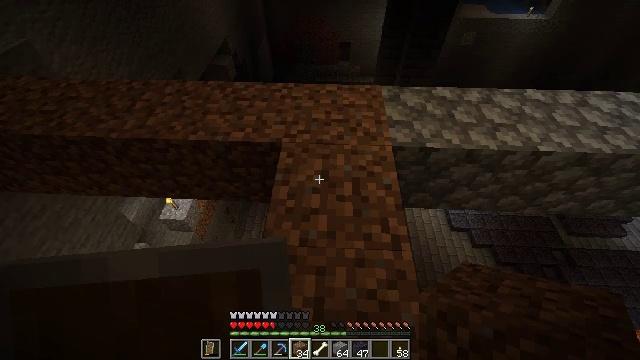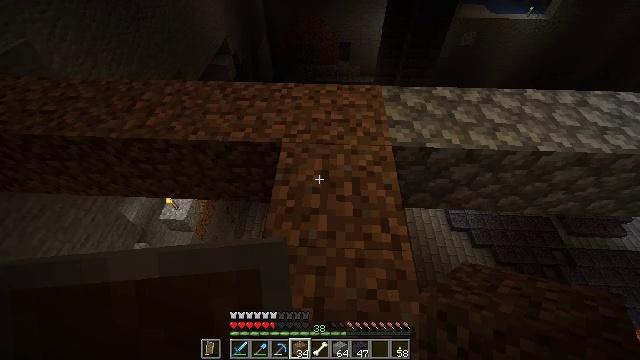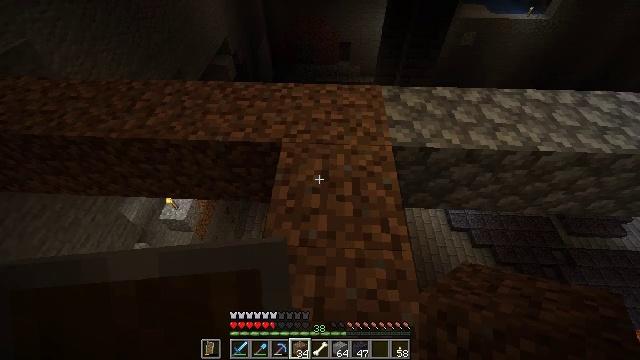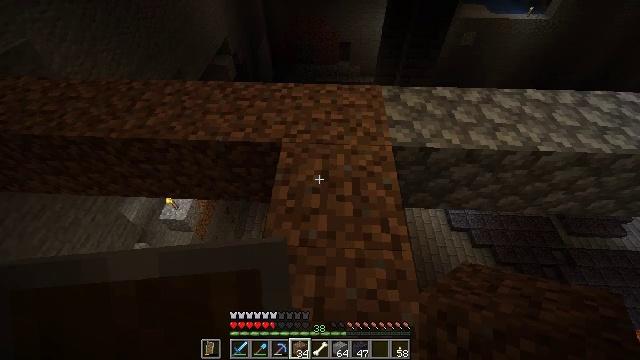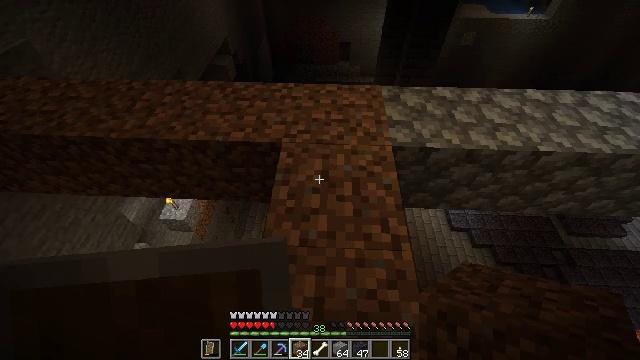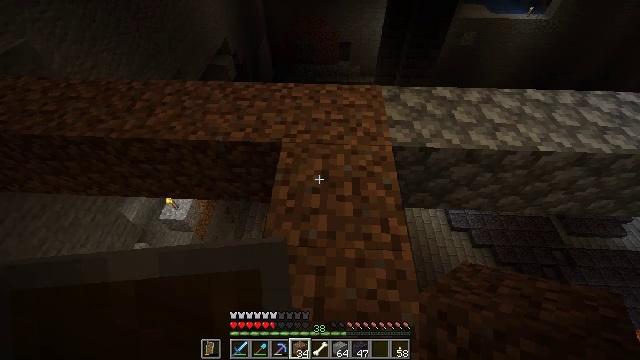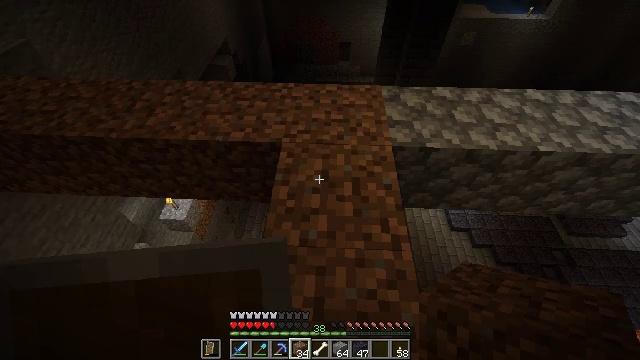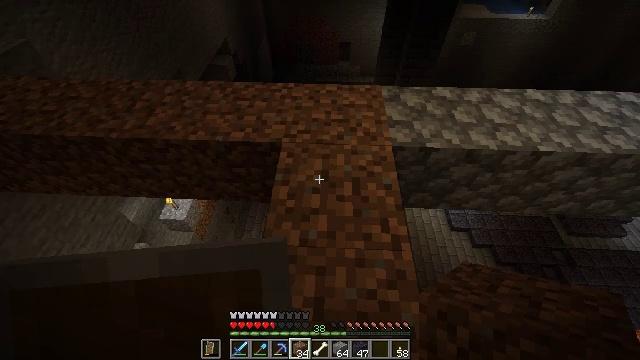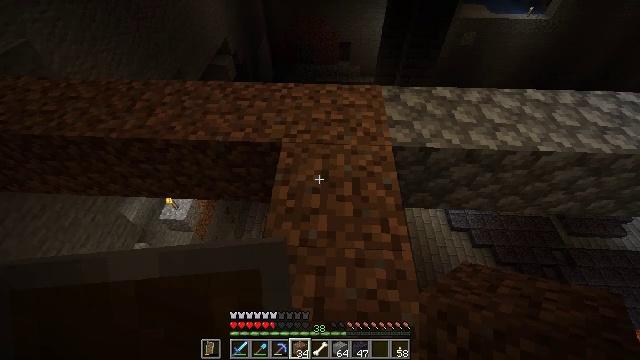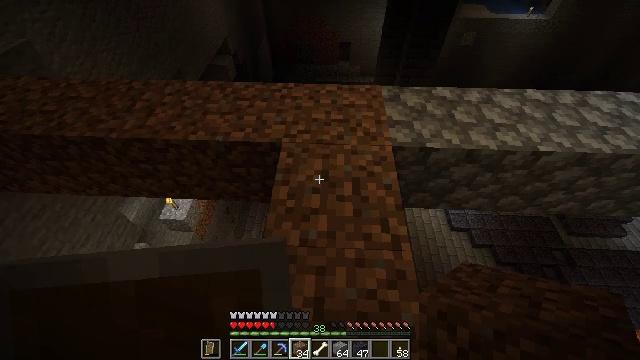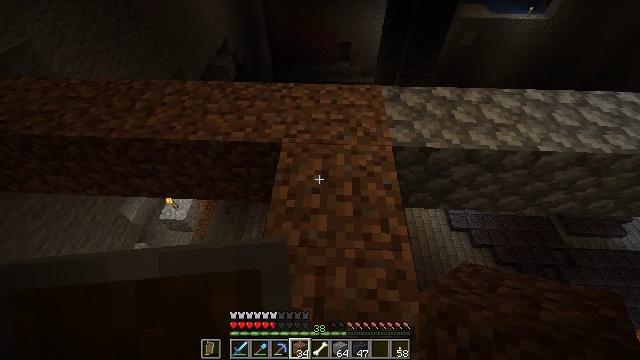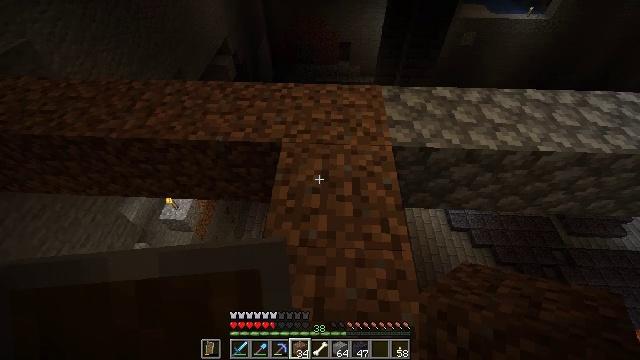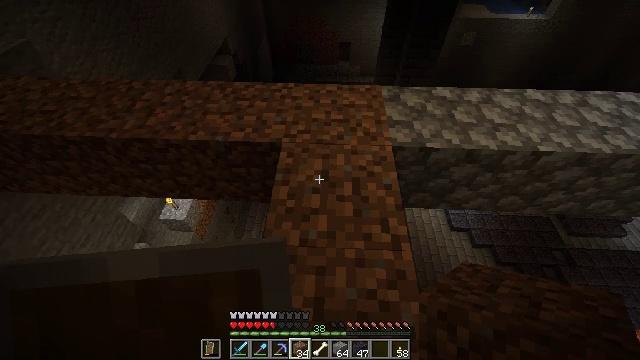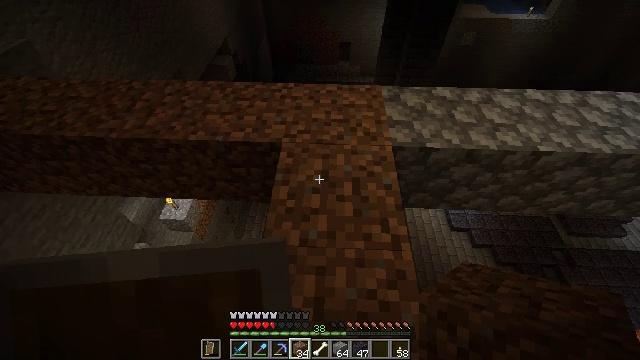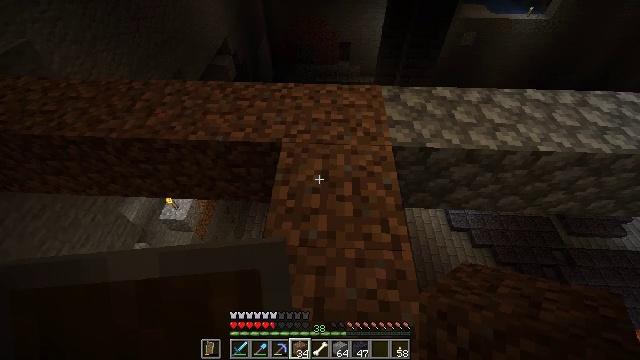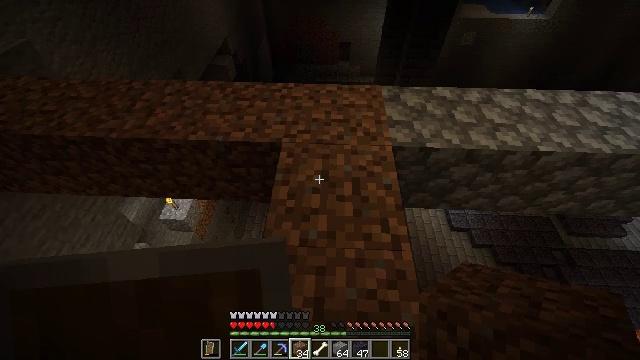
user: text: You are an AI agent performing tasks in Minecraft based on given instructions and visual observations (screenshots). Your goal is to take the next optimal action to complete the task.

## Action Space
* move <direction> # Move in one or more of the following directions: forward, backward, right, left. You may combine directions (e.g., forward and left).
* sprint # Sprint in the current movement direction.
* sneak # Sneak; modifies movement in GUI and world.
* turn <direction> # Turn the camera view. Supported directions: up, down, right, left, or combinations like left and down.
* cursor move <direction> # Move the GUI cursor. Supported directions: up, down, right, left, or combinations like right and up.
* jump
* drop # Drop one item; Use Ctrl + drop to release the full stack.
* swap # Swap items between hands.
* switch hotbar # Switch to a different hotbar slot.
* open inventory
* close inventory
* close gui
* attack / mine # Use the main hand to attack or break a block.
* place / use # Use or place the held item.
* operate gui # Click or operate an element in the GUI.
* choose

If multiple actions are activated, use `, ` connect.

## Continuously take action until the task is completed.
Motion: motion action
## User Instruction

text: Get stone brick slabs through crafting.
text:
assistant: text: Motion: no_op
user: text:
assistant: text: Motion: no_op
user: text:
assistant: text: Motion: no_op
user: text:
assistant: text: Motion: no_op
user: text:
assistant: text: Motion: no_op
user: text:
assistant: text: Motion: no_op
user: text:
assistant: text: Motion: no_op
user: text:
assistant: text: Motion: no_op
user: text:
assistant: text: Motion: no_op
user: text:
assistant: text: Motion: no_op
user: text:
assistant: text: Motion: no_op
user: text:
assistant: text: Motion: no_op
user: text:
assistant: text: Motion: no_op
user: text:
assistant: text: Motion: no_op
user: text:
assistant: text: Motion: no_op
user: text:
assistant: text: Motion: no_op
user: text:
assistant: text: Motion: no_op
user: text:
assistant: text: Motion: no_op
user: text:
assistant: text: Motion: no_op
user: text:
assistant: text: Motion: no_op
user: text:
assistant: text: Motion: no_op
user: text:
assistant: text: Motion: no_op
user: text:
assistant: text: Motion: no_op
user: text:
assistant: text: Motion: no_op
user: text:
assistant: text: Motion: no_op
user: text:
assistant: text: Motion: no_op
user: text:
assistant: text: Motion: no_op
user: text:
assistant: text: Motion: no_op
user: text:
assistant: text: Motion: no_op
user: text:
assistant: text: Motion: no_op